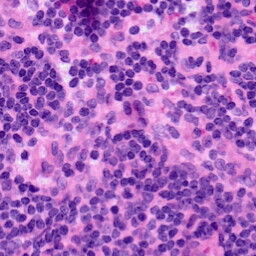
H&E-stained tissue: LymphNode